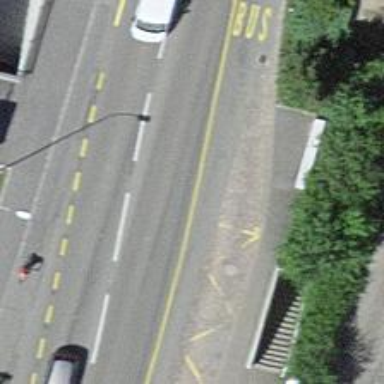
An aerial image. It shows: Public transport stop position.